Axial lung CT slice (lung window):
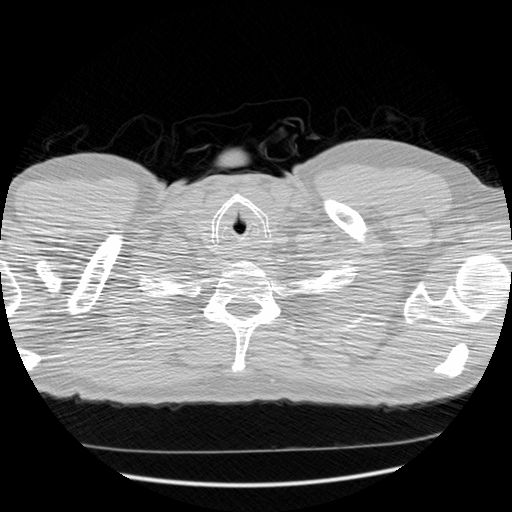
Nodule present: no